Question: Count the number of objects in the diagram.
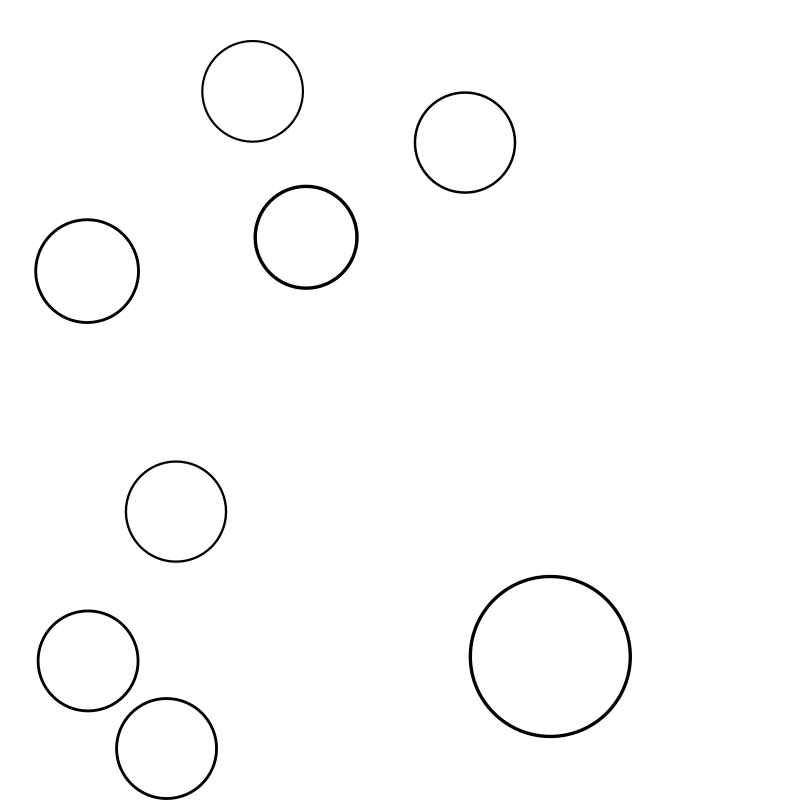
Answer: 8